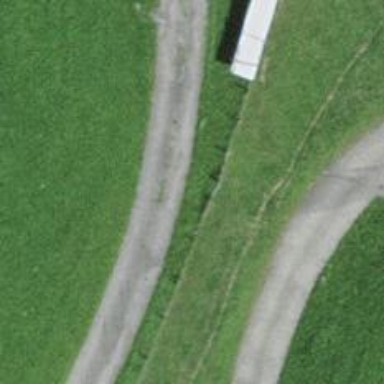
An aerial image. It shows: Track with grade 1 quality.